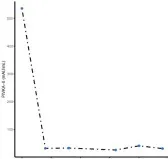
The representative CT images pre- and post-treatment and the change of PIVKA-II during the treatment schedule of the three patients with better outcome (A-C: case 1-3). The arrow indicated that the lesions change with the treatment.
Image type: radiology (ct)